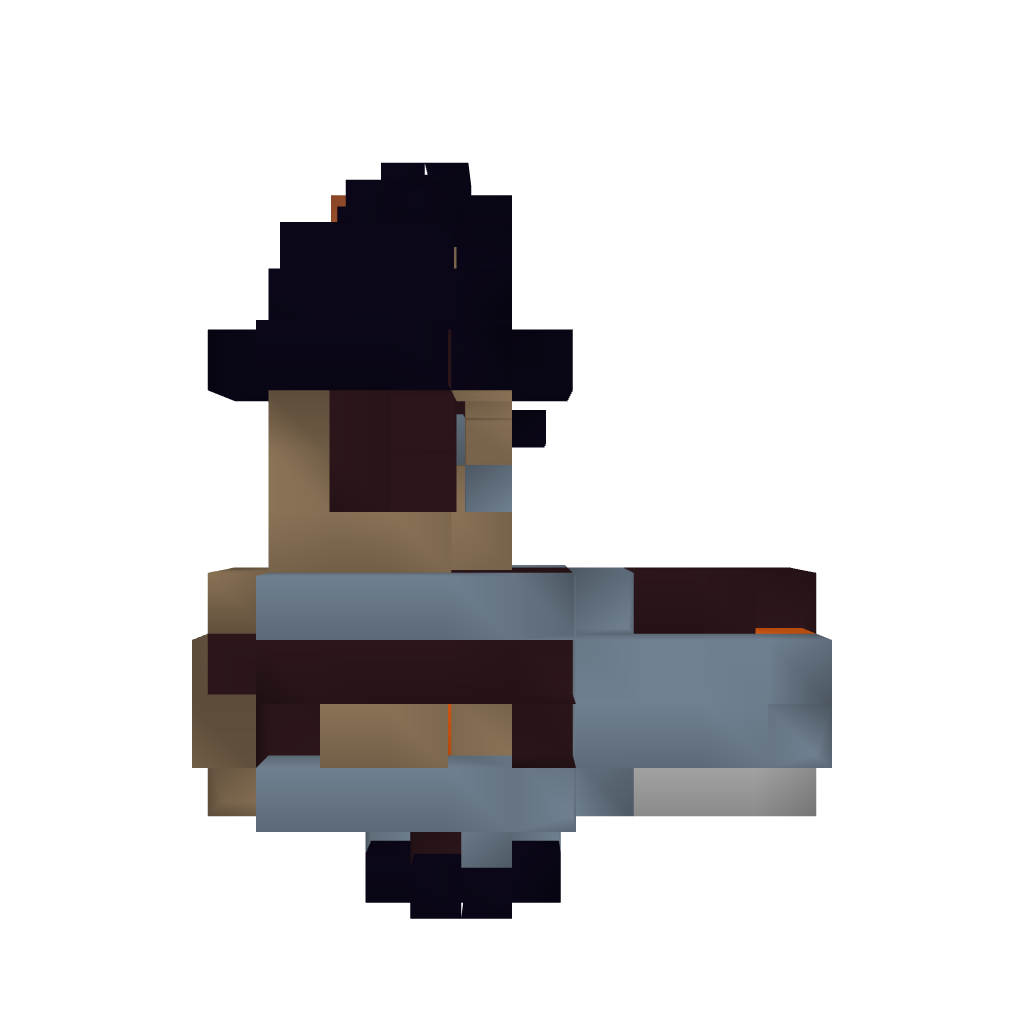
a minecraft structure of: Series A Mech 3